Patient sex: F
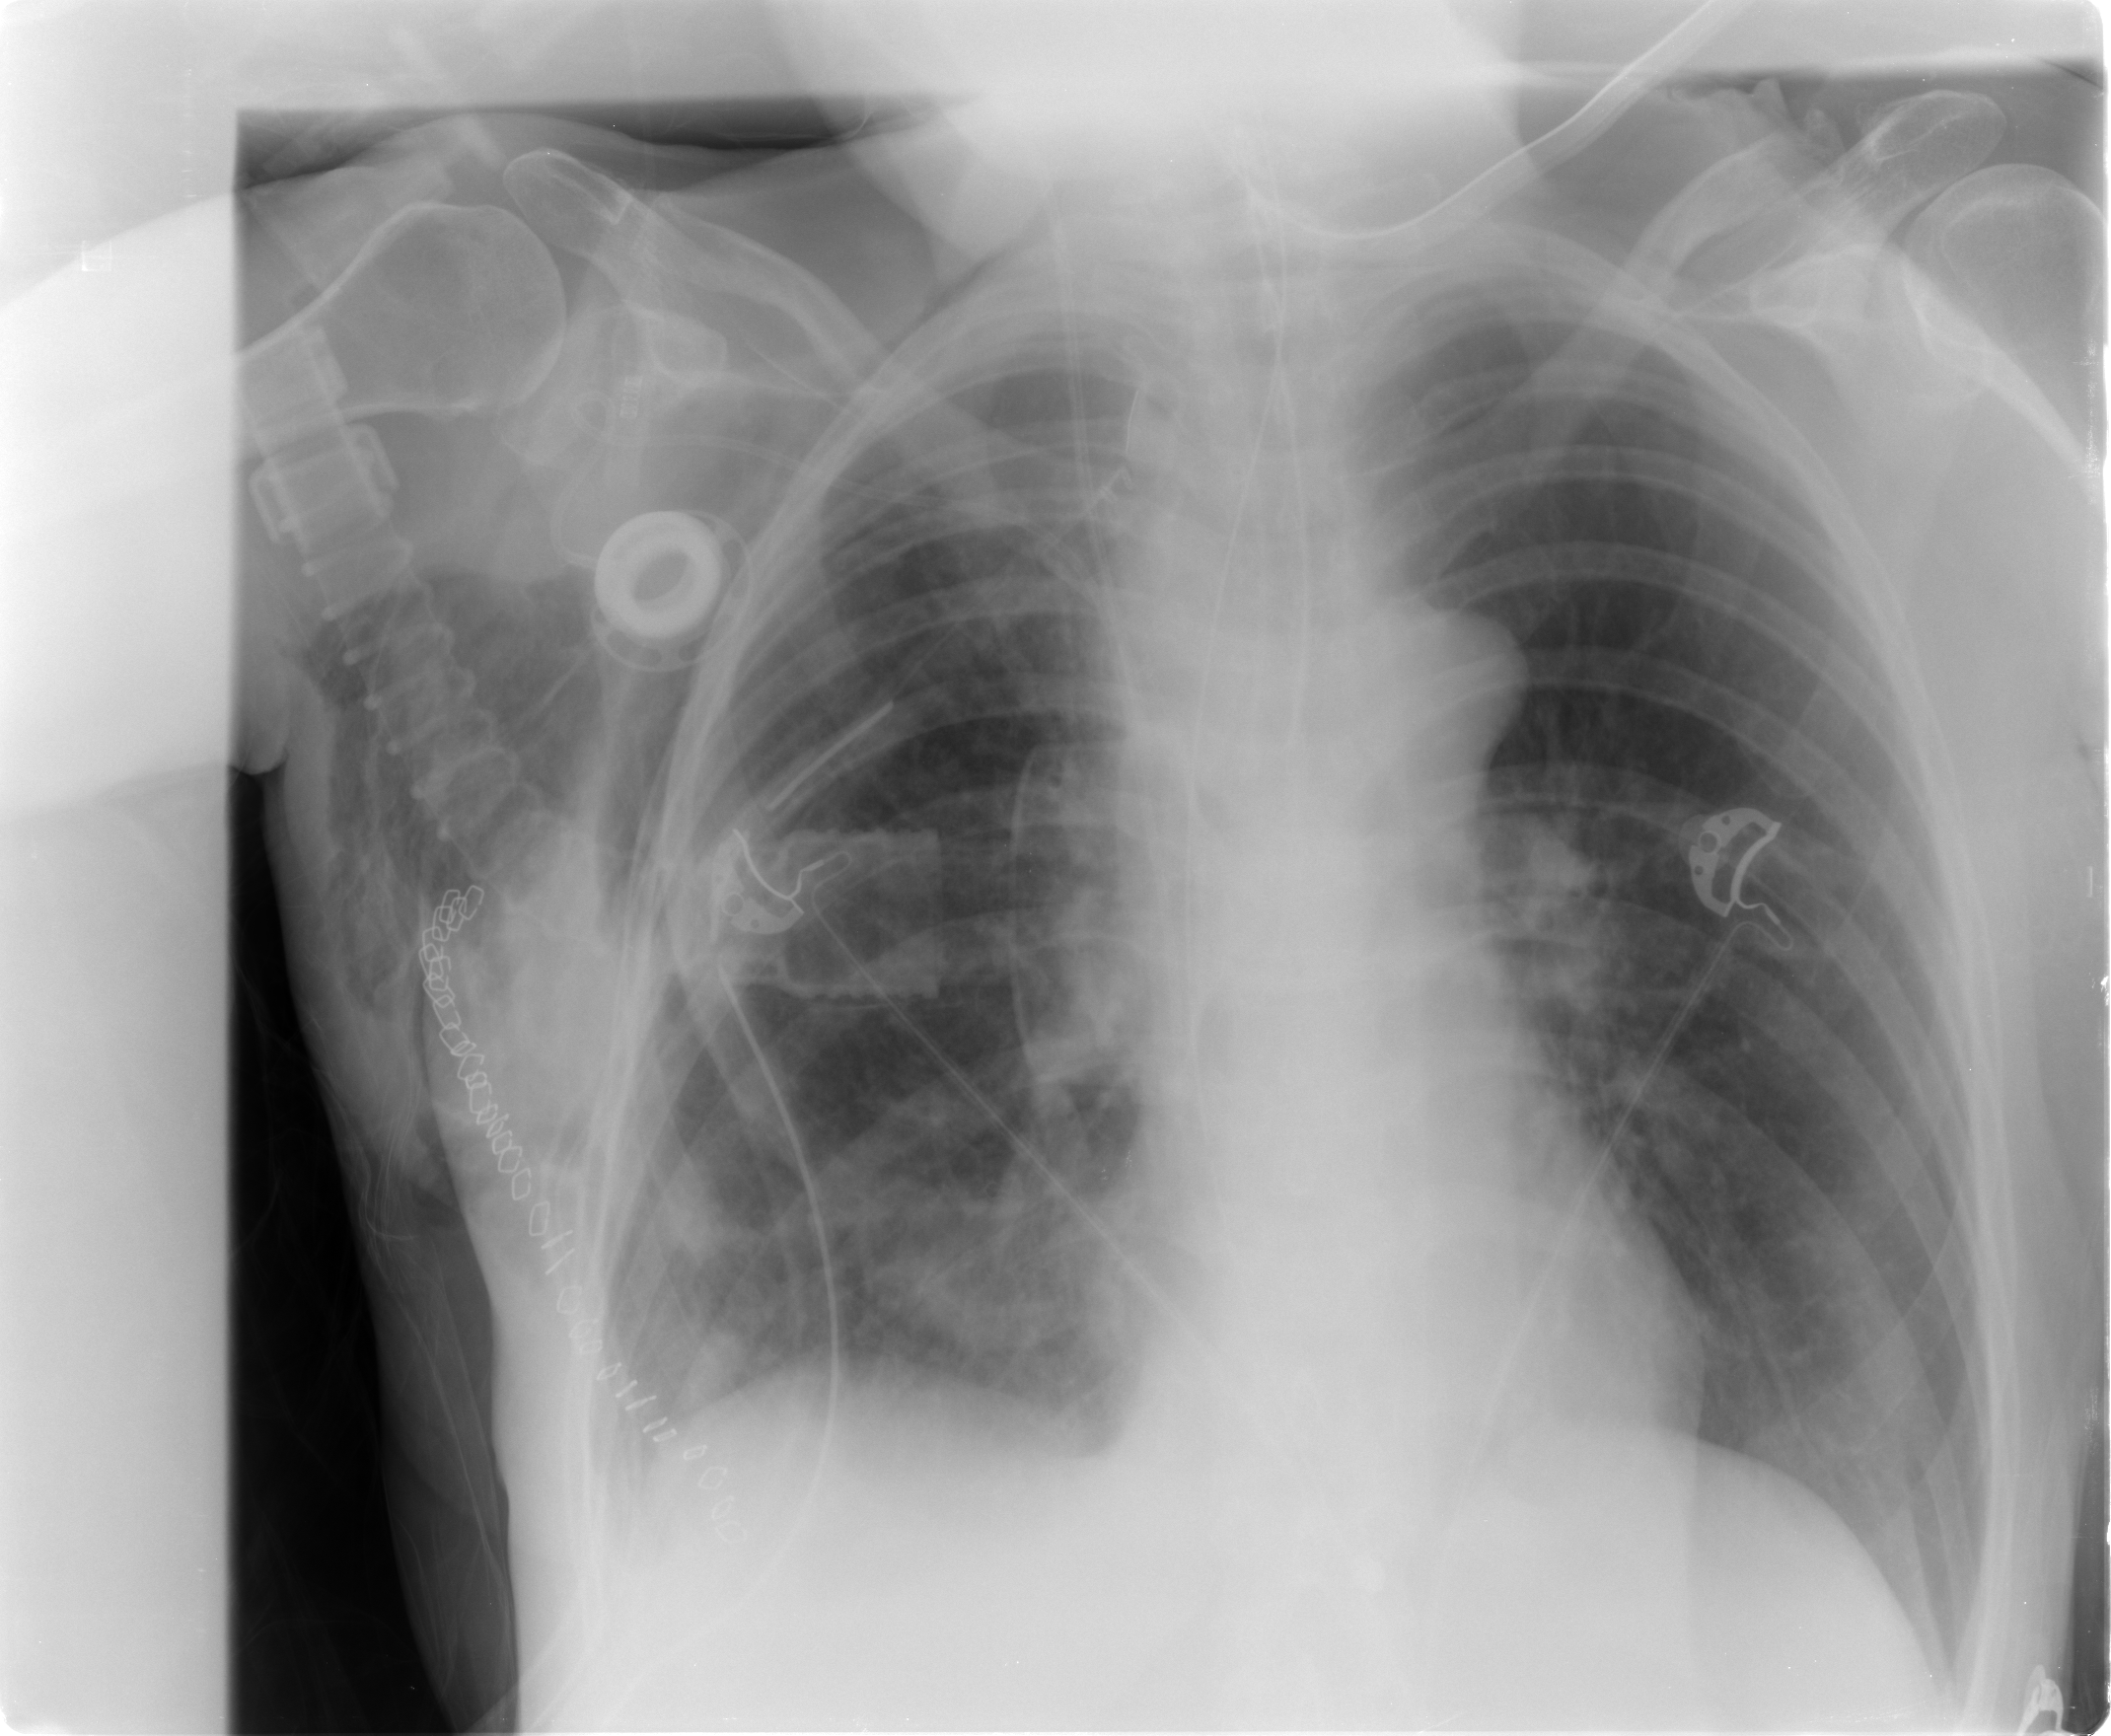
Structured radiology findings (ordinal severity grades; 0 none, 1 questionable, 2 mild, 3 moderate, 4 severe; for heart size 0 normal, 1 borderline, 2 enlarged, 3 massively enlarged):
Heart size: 0
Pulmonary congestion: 0
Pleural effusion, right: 2
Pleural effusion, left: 0
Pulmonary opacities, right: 1
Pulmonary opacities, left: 0
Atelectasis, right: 2
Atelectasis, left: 0